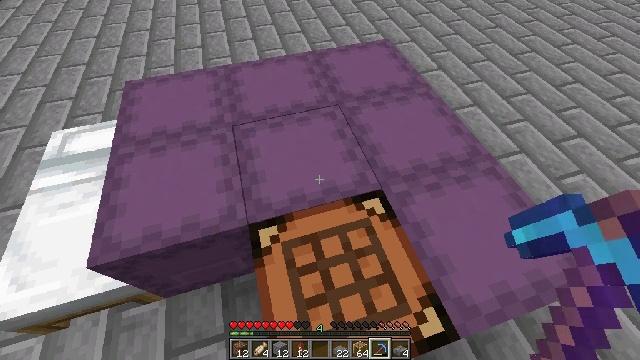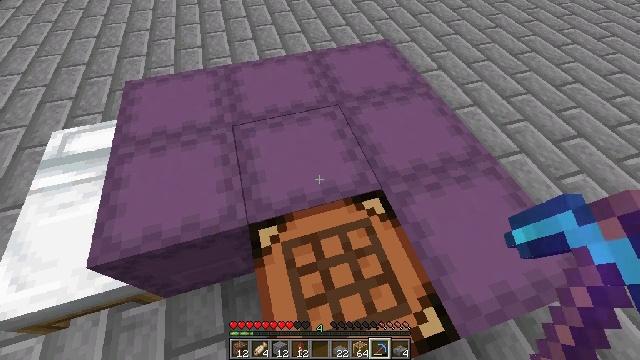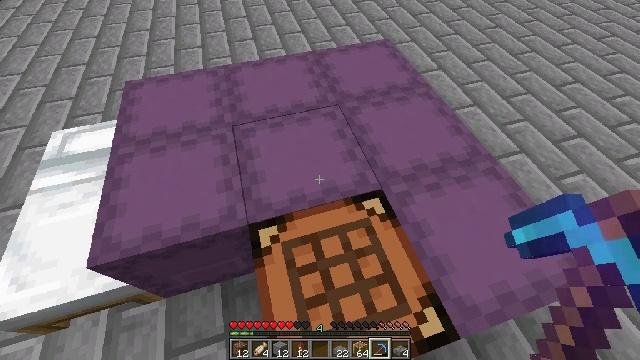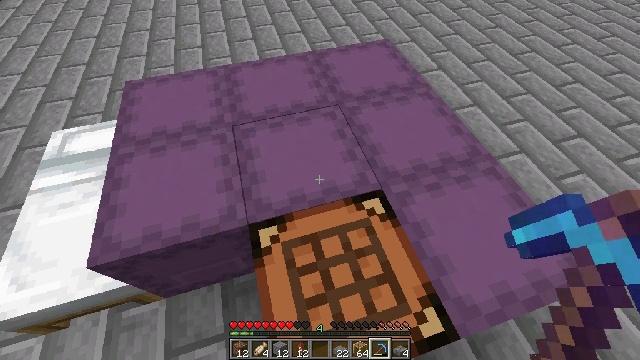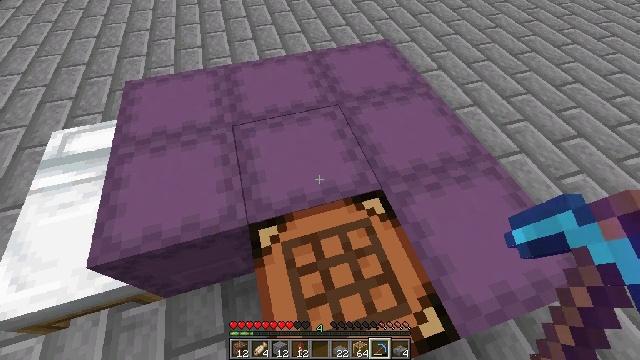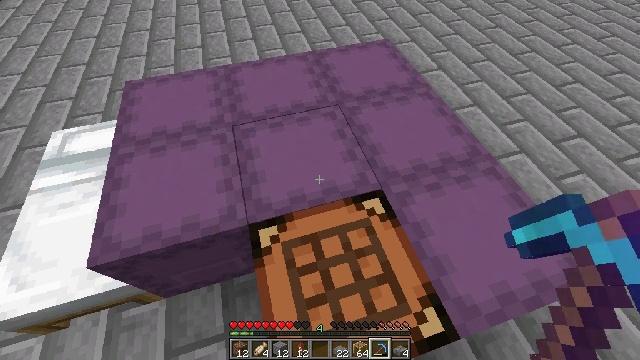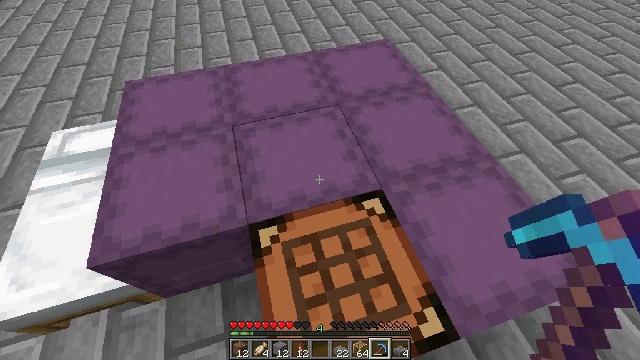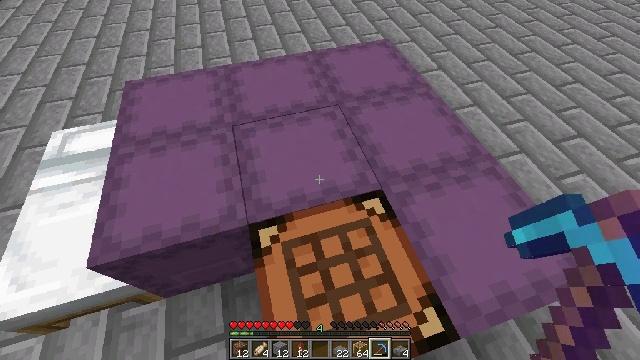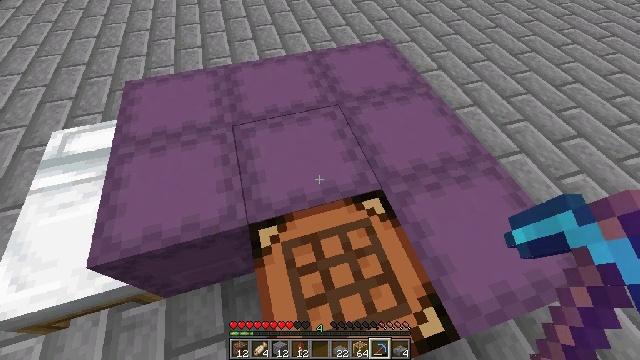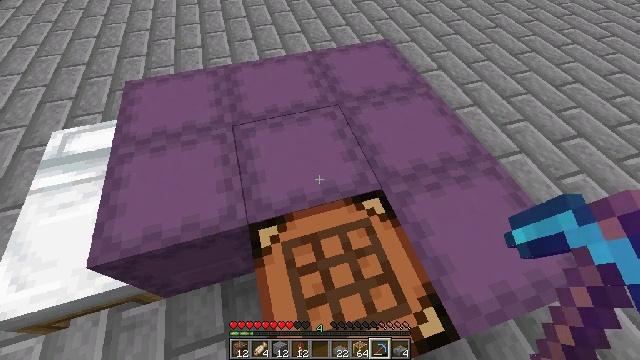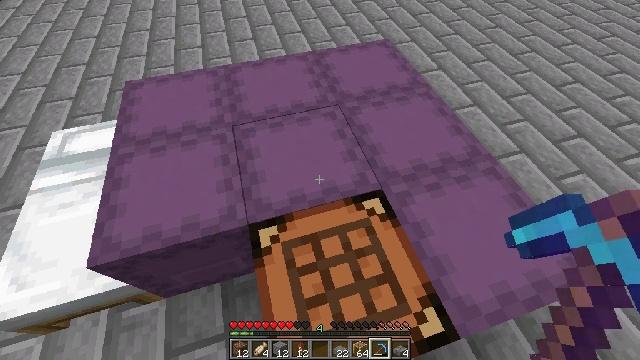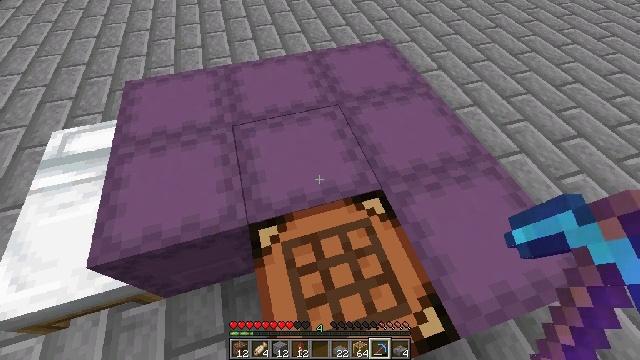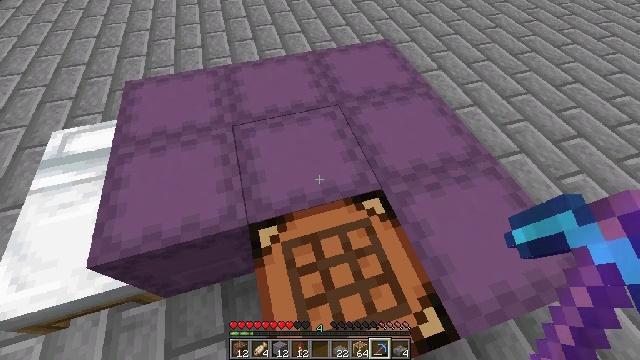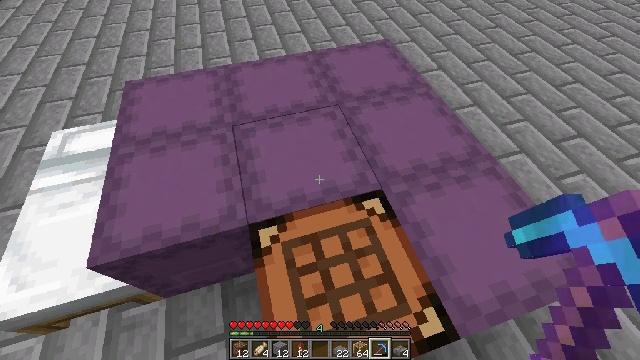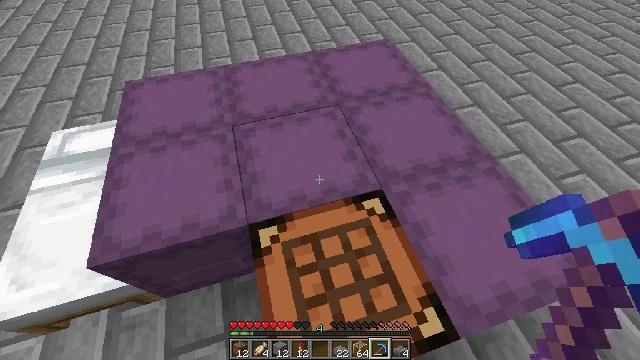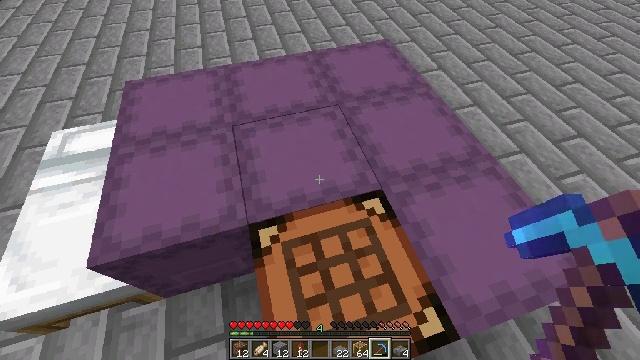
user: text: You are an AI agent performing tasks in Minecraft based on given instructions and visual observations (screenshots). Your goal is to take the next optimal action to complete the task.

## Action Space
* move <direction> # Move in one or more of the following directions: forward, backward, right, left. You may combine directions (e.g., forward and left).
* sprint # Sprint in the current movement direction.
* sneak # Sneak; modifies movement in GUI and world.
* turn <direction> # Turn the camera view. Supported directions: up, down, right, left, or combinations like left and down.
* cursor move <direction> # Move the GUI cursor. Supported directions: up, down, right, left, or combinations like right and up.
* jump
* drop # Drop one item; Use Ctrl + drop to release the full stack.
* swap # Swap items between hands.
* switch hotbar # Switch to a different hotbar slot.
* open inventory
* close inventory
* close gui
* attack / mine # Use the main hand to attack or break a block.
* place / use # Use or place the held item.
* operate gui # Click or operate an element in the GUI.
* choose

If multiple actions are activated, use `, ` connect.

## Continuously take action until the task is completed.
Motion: motion action
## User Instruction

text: Mine the shulker box.
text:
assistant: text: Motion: no_op
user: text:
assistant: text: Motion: no_op
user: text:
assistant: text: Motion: no_op
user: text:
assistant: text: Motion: no_op
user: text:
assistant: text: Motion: no_op
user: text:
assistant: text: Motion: no_op
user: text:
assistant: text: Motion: no_op
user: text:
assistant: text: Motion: no_op
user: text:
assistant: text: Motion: no_op
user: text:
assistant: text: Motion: no_op
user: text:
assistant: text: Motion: no_op
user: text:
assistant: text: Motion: no_op
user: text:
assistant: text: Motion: no_op
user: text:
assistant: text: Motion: no_op
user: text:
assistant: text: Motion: no_op
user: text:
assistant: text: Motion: no_op
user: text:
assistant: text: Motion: no_op
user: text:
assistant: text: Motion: no_op
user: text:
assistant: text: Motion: no_op
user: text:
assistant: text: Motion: no_op
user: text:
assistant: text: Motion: no_op
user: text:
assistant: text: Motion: no_op
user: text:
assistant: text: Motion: no_op
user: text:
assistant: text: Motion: no_op
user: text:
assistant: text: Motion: no_op
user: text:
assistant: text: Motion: no_op
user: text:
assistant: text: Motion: no_op
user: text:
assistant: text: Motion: no_op
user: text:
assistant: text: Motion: no_op
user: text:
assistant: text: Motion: no_op